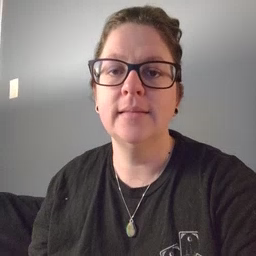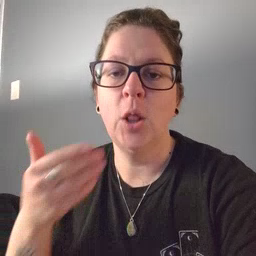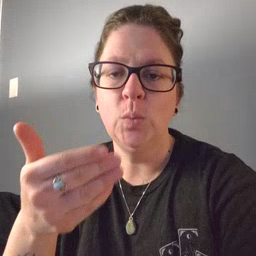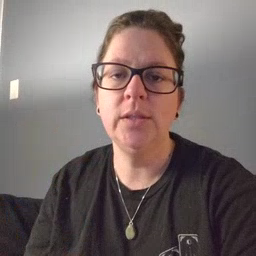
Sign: close